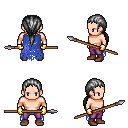
a pixel art fantasy rpg character, male body template, human, light skin, blue tattered cape, magenta pants, gray ponytail hairstyle, gold gloves, brown shoes, spear, four views (front, back, left, right), 2x2 character sprite sheet, small pixel art, hard edges, no anti-aliasing